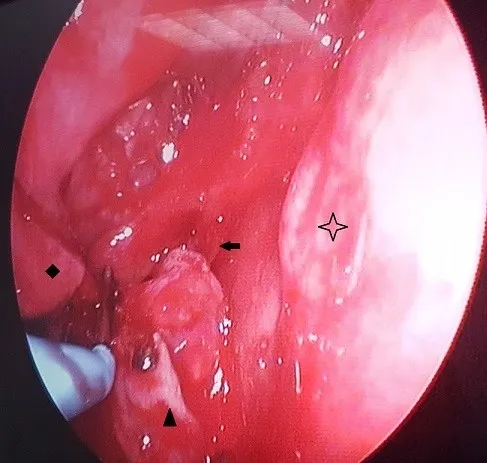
Endoscopic view of nasal cavity showing the posterior part of the rhinolite: tail of the inferior turbinate: choana: nasal septum.
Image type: endoscopy (gi_endoscopy)